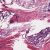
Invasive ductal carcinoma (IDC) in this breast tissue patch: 0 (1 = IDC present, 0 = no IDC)